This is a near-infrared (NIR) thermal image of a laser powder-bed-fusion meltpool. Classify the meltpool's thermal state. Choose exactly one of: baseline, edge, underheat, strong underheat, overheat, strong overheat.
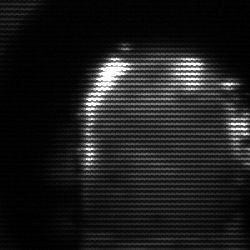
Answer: baseline